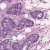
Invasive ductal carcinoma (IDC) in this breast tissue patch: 1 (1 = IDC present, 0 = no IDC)